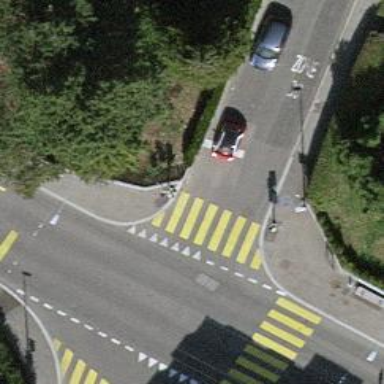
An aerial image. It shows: Zebra crossing on the road.